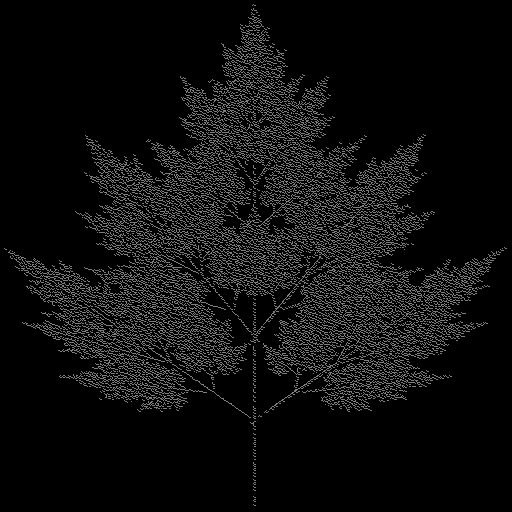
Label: tree